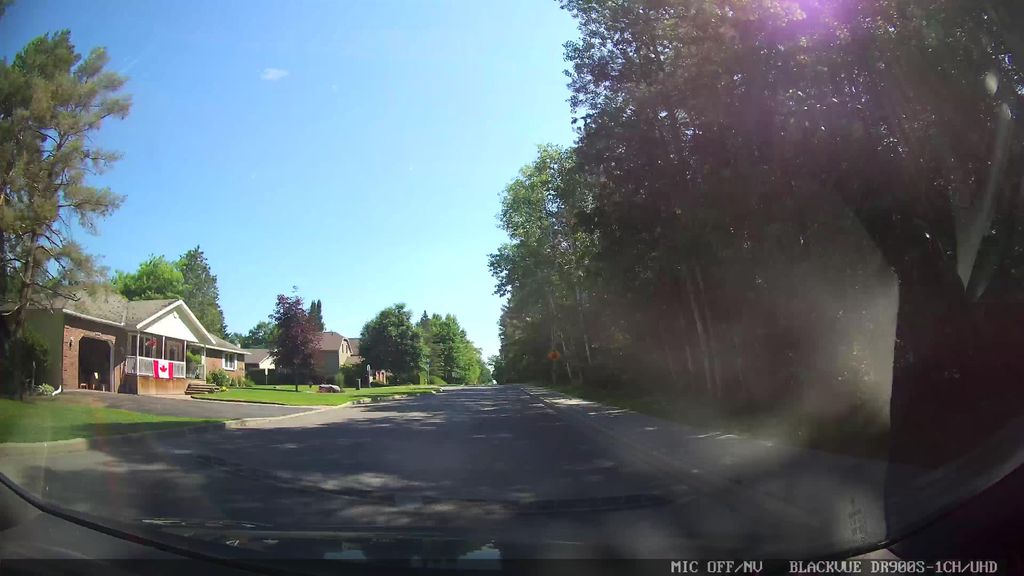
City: ottawa-gatineau